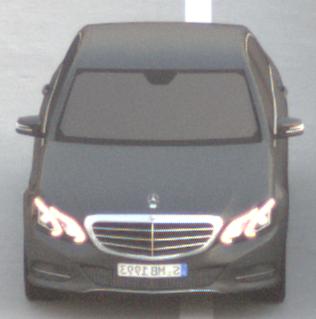
Make: Mercedes-Benz
Model: E 200
Detailed model: E-Class (212) Limousine
Model produced from: 2013/04
Model produced until: 2015/10
Doors: 4
Color: gray
Road condition: dry road
Daytime: dawn
Contrast: low contrast